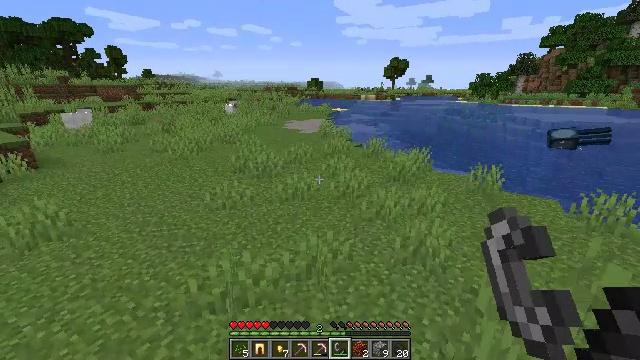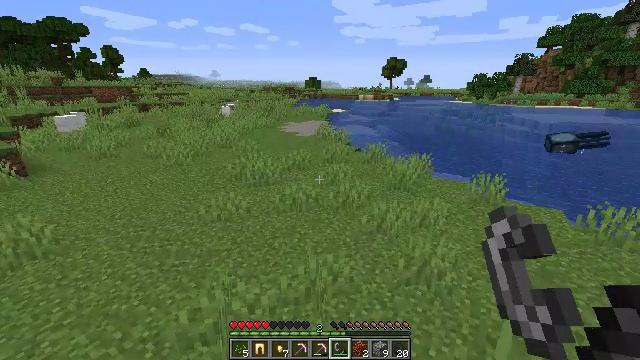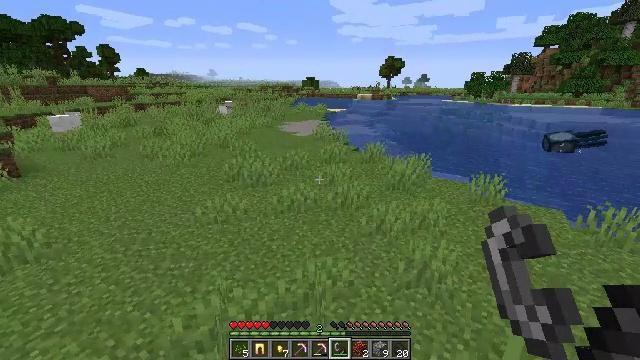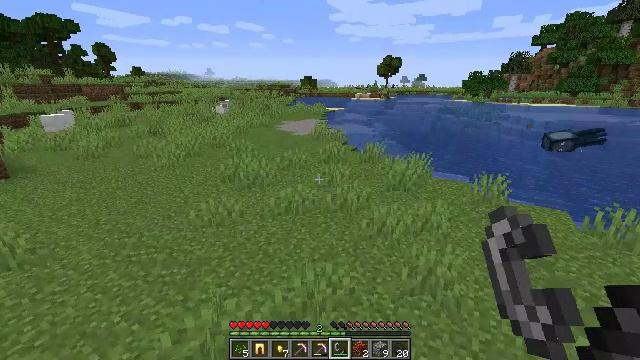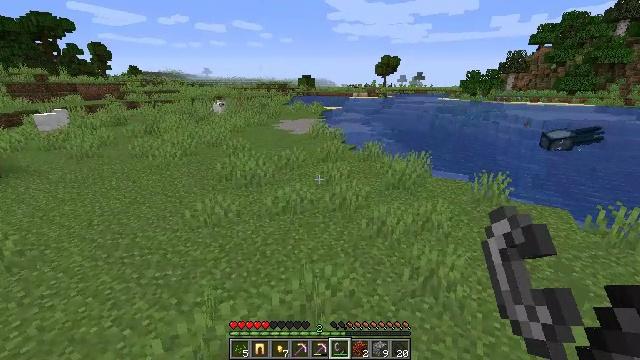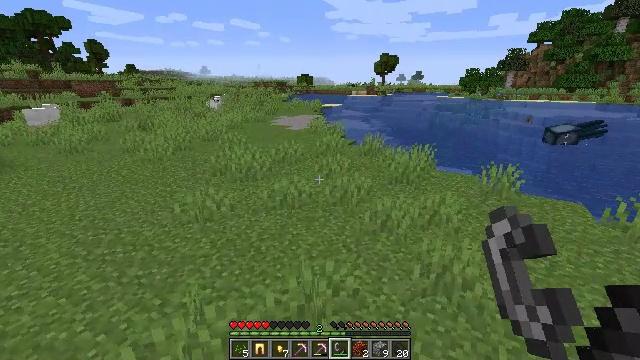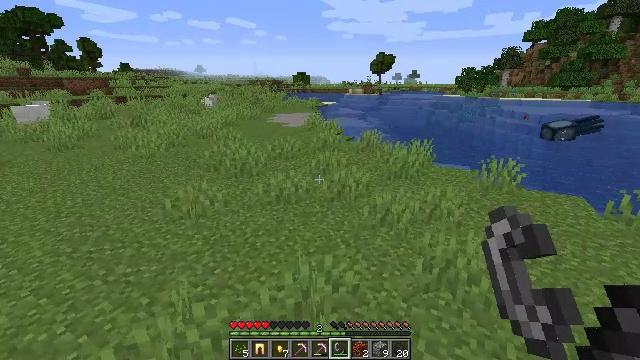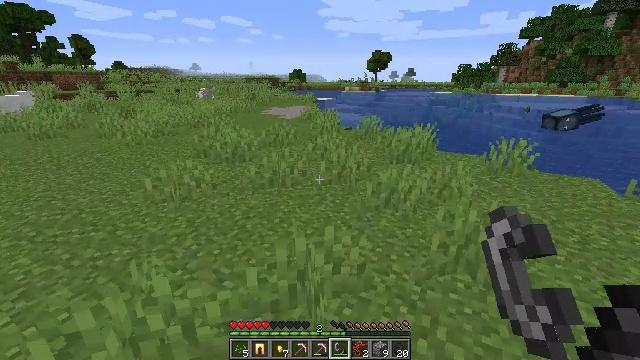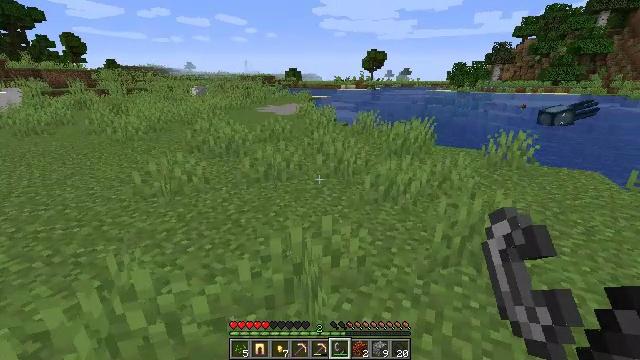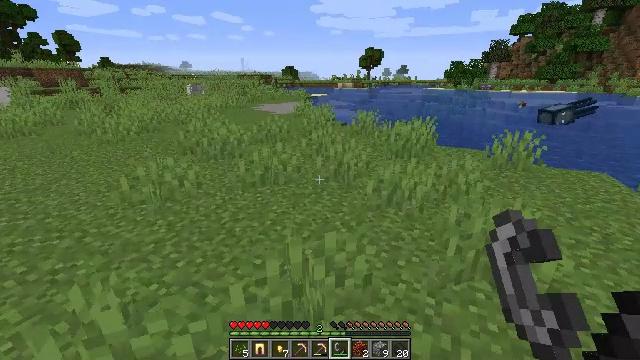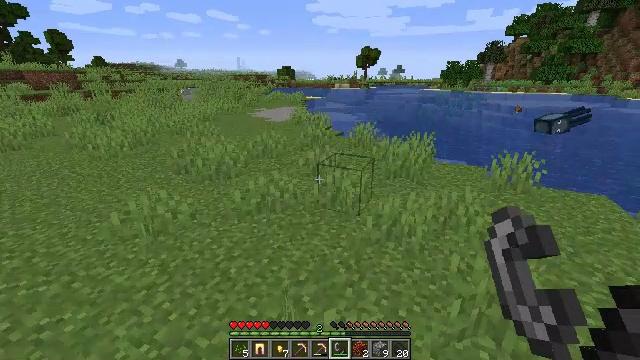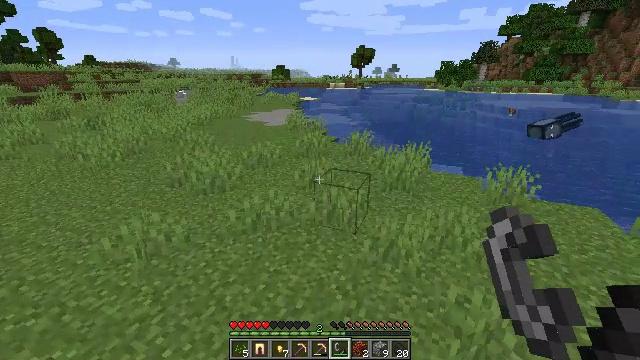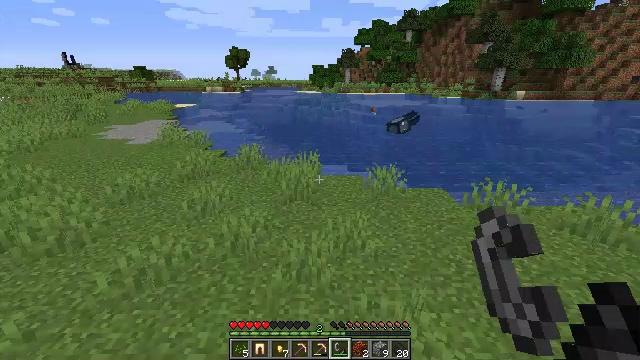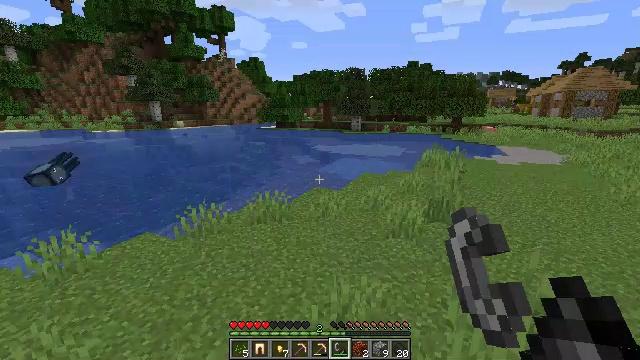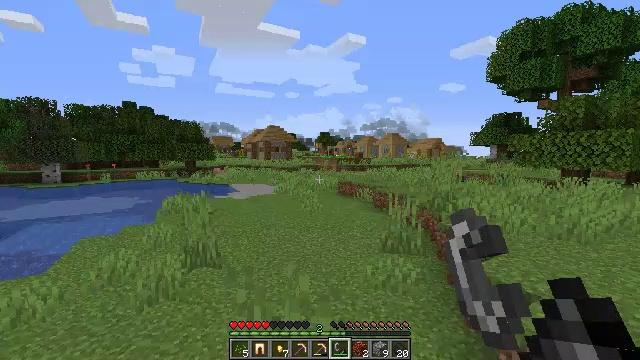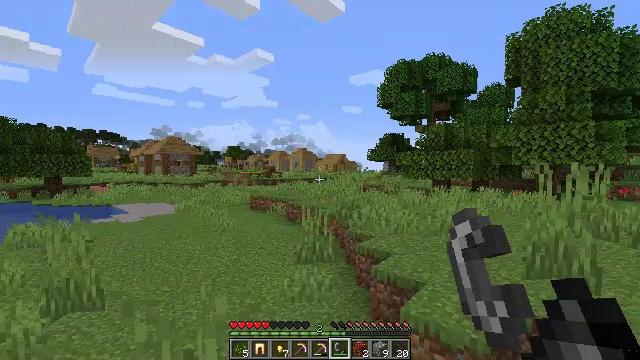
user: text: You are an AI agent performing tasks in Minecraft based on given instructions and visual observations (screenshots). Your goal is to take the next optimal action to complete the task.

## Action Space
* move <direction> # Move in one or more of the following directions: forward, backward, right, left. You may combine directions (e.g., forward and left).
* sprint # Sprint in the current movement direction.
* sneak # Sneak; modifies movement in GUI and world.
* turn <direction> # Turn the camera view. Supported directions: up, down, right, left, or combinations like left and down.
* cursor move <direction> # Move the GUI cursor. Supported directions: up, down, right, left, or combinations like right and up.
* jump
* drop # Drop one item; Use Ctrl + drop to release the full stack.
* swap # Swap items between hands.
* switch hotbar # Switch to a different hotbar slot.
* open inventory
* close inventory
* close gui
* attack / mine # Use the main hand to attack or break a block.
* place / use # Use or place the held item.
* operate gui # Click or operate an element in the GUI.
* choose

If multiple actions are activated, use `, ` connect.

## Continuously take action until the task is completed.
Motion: motion action
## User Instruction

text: Mine the oak log.
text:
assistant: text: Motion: move forward, jump
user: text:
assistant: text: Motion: move forward, jump
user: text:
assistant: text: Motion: move forward, jump
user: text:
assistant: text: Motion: move forward, jump
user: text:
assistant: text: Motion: move forward, jump
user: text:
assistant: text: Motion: move forward, jump
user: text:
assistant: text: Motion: move forward, jump
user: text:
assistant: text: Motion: move forward, jump
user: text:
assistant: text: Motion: move forward, jump
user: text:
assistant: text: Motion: move forward, jump
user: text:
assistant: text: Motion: move forward, turn right, jump
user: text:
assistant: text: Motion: move forward, turn right, jump
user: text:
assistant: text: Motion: move forward, turn right and up, jump
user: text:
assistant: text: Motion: turn right and up
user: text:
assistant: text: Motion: turn right and up
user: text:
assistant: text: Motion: no_op
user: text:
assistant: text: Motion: no_op
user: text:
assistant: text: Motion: no_op
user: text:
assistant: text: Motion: no_op
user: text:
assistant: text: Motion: no_op
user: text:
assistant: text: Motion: no_op
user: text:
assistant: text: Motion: no_op
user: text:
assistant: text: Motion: no_op
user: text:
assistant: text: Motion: no_op
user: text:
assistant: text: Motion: move forward
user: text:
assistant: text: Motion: move forward
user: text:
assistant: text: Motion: move forward
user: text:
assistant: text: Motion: move forward
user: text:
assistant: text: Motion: move forward
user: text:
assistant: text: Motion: move forward